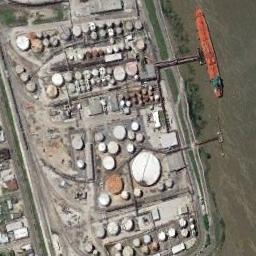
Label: storage_tank